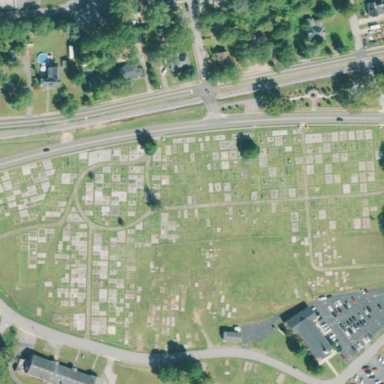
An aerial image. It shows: Grave yard.